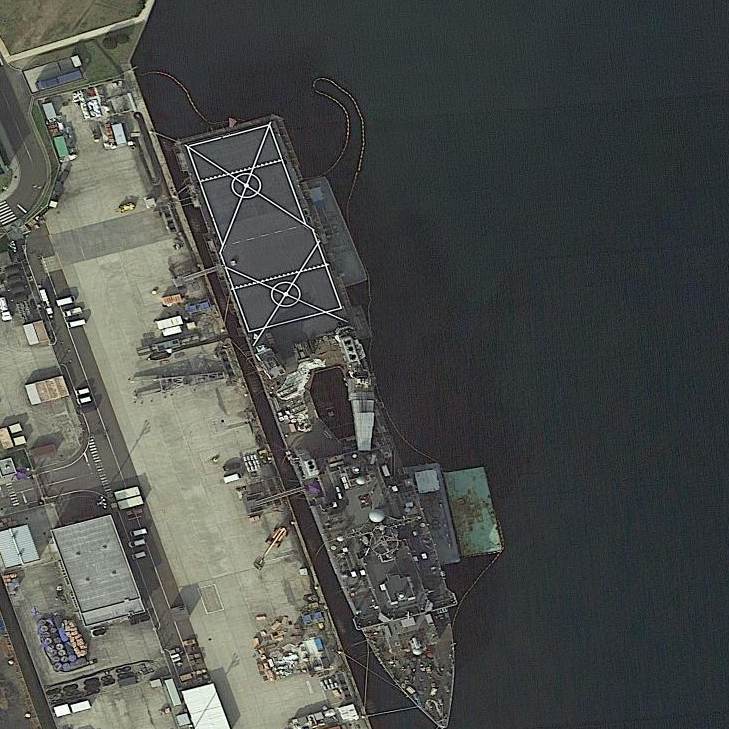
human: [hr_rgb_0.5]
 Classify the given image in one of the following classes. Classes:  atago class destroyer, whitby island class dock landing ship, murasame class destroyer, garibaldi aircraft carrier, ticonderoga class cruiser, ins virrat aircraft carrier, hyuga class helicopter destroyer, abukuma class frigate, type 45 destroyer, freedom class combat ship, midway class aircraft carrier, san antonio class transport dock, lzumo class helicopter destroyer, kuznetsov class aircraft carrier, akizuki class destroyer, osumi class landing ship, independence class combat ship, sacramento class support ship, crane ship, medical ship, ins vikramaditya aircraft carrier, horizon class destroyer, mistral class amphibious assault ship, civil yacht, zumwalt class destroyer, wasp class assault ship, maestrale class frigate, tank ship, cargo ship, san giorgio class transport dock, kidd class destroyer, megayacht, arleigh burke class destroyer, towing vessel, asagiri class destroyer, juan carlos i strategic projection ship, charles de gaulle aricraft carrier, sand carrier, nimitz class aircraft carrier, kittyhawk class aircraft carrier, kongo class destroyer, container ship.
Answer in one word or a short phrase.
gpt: Whitby Island class dock landing ship